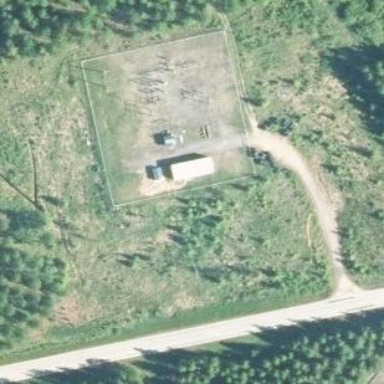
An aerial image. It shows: Power substation enclosed by fence.